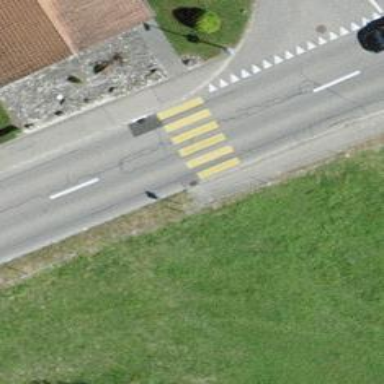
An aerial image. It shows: Uncontrolled zebra crossing.